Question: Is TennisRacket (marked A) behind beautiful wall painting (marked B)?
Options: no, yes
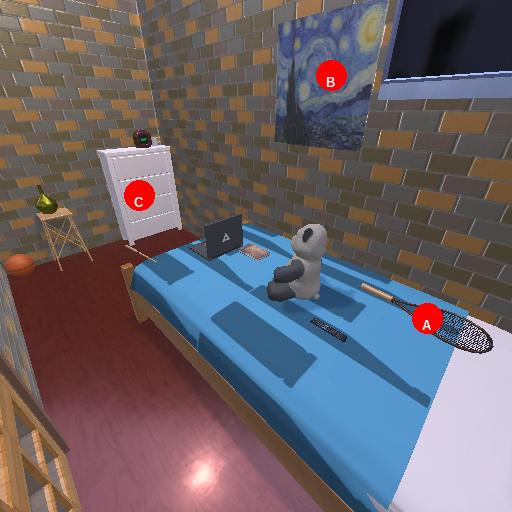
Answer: no